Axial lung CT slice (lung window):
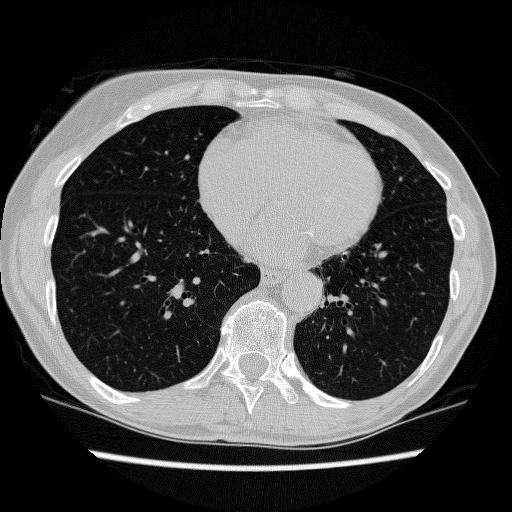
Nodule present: no